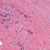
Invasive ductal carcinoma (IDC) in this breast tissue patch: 1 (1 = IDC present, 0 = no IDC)